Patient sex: M
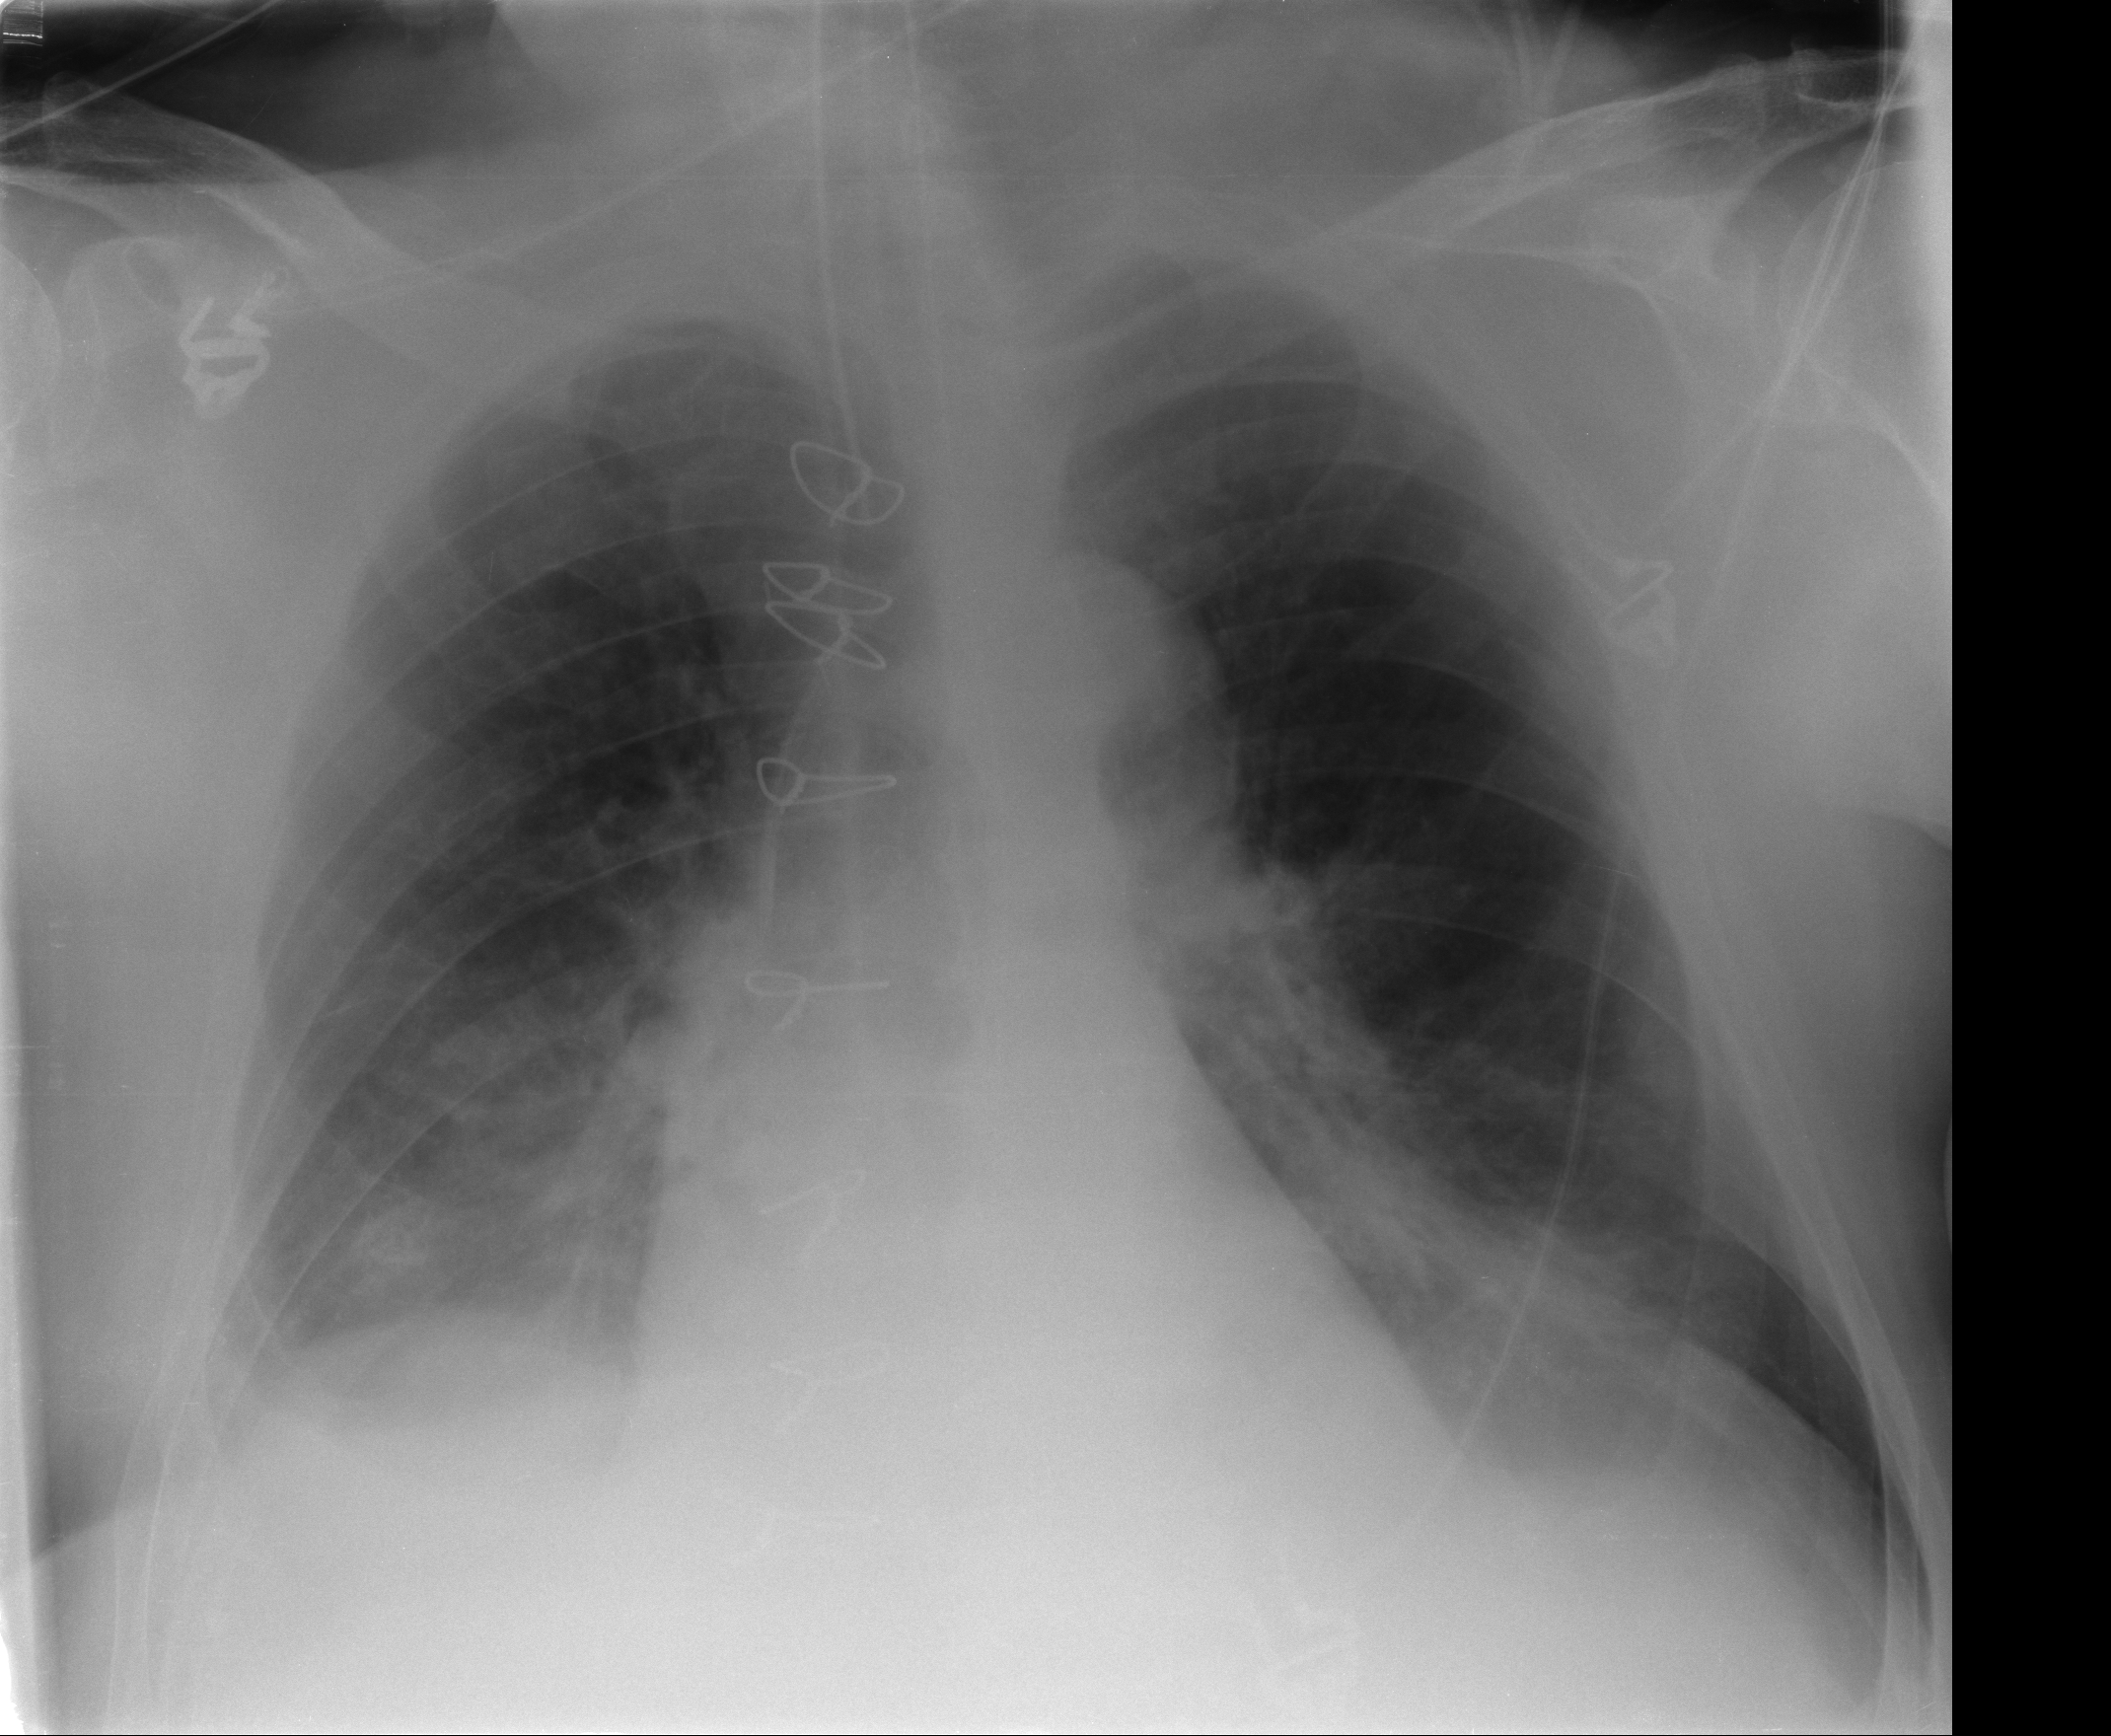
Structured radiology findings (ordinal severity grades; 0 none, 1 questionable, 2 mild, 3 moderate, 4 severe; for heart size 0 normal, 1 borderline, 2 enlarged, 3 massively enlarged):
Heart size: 2
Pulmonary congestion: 2
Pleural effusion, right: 2
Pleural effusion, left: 1
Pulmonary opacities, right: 3
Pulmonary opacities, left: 2
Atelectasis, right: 2
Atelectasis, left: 2